Question: I'm trying to use an initializer list in XCode 4,
'''
struct Vector2f
{
float x,y;
Vector2f():x(0.f),y(0.f){}
Vector2f( float ix, float iy ):x(ix),y(iy){}
} ;
'''
But I'm getting 7 compiler errors,

So it looks like it thinks I'm doing some "bit-field" business, but I'm trying to use an initializer list!
The code file is marked as "C++ header" in the file properties, but it seems it's compiling as C?
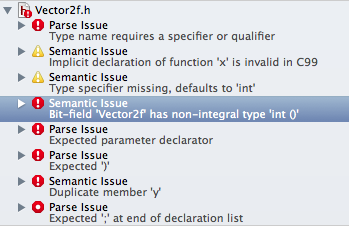
Answer: Oh, I see. The file that was this C++ source was a '.m' file -- ie it was being compiled as "Objective-C".
Renaming the '#include'ing file to '.mm' changes it's compilation mode to , then the compilation of the 'Vector2f' C++ class is successful.
- 'struct Vector2f''class Vector2f'
> <URL>